Can you highlight the differences in these two pictures?
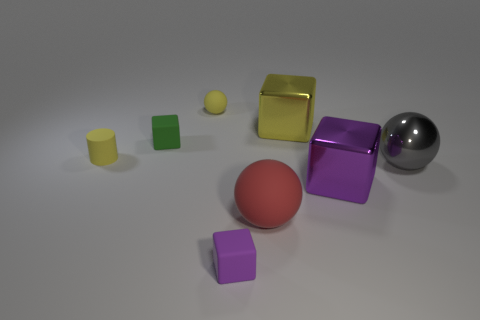
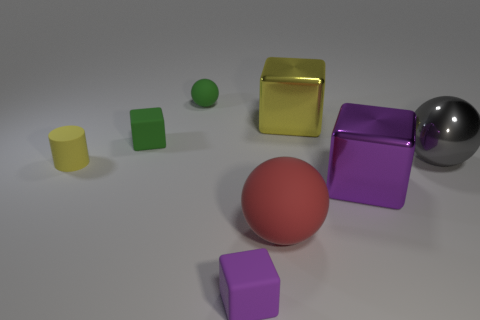
the tiny ball changed to green
the small yellow sphere changed to green
the yellow ball turned green
the tiny yellow matte ball that is behind the yellow block changed to green
the tiny yellow rubber sphere left of the small purple matte object turned green
the tiny yellow rubber ball on the right side of the tiny cylinder became green